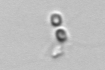
Label: Chaetoceros